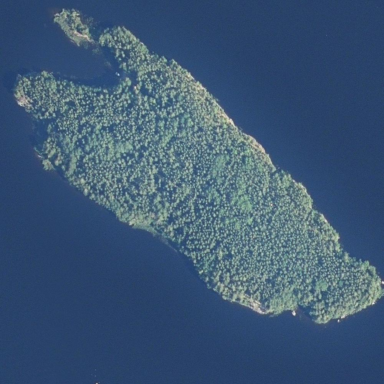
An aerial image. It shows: Islet.